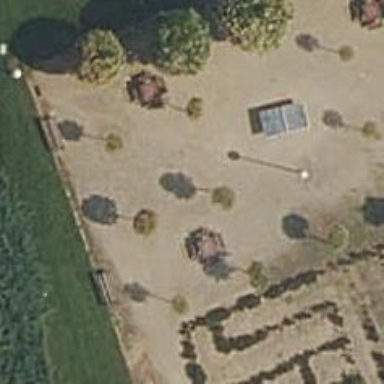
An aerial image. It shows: Picnic table located in leisure land area.